Question: i wanted to display the list of files like it is done in itunes .how can it be done please help me out im a beginner
the screen shot is here
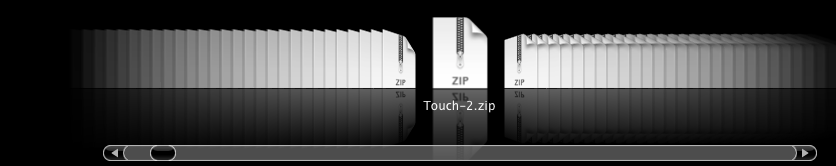
Answer: The CoverFlow API Apple uses is (I think) still private, there's open source implementations like <URL>, there's lots of resources on how to get started with it if you dig around on Google.